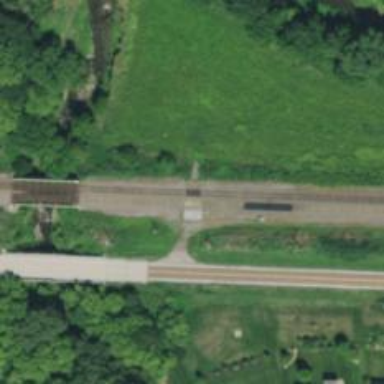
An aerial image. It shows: Railway track.